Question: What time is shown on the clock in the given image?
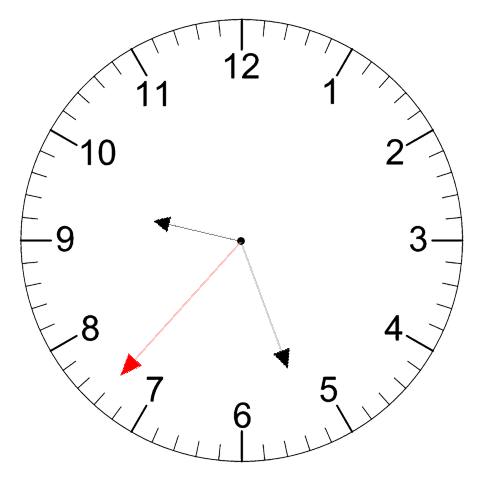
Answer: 09:26:37